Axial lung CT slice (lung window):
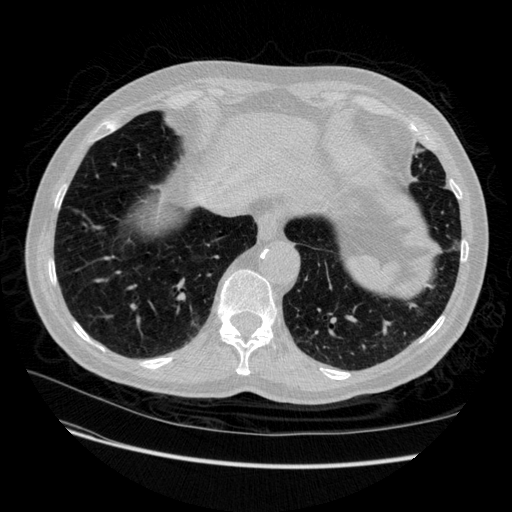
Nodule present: no